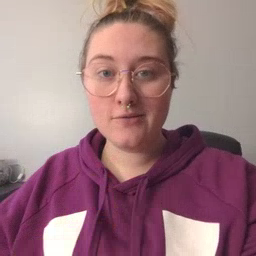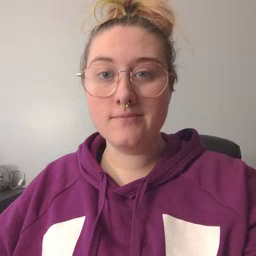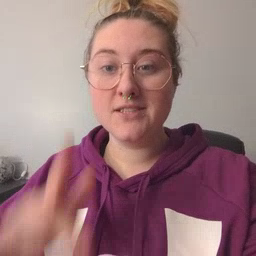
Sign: girl